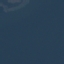
Label: SeaLake